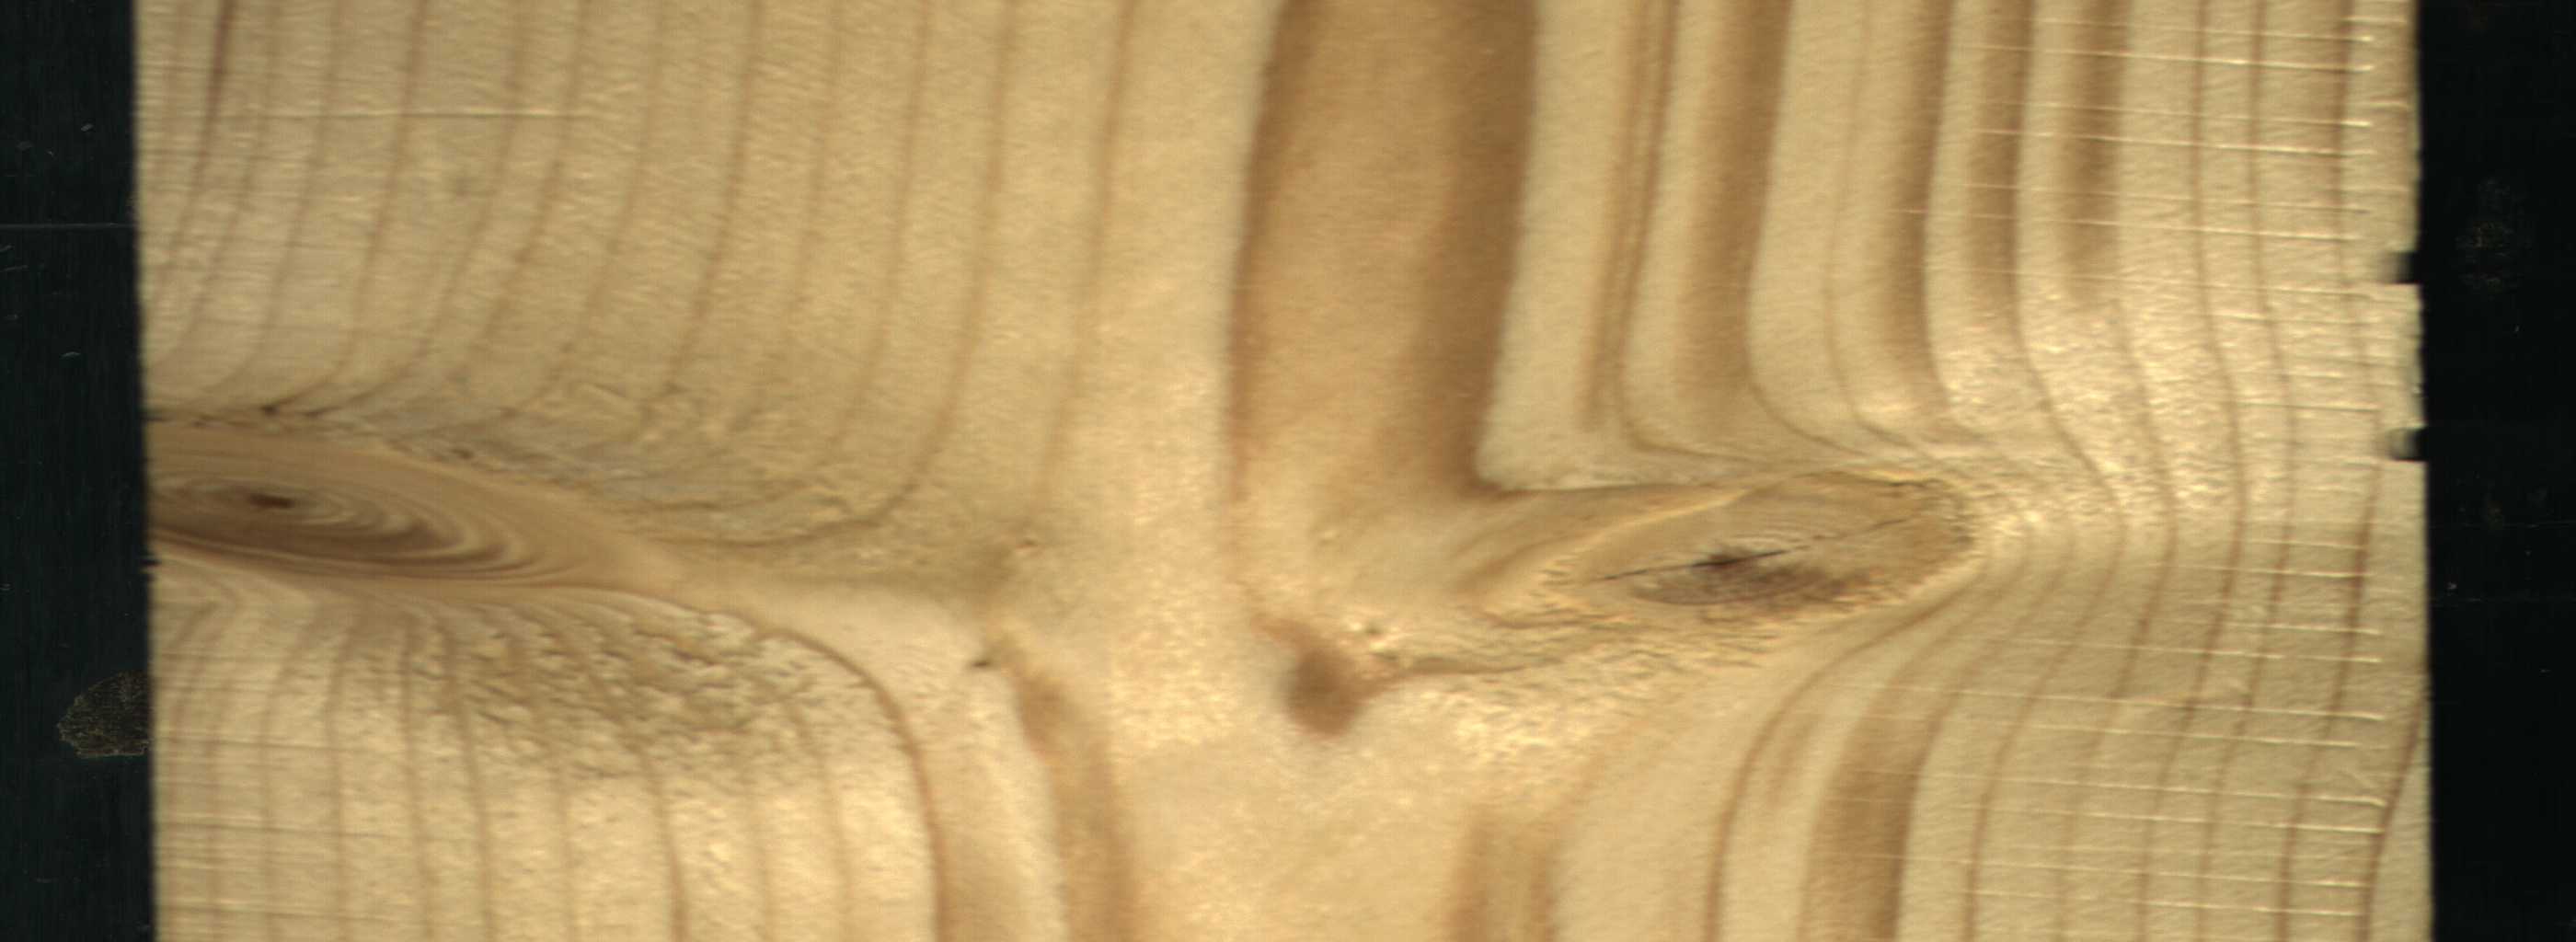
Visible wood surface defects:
knot_with_crack
Live_Knot